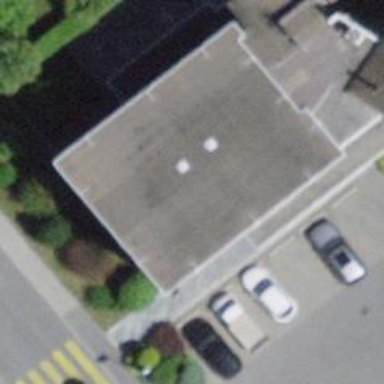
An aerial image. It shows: Bank.